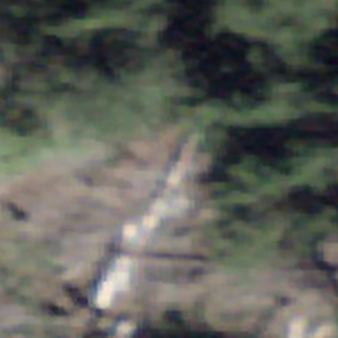
Label: other